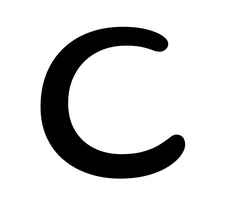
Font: Gluten_Light